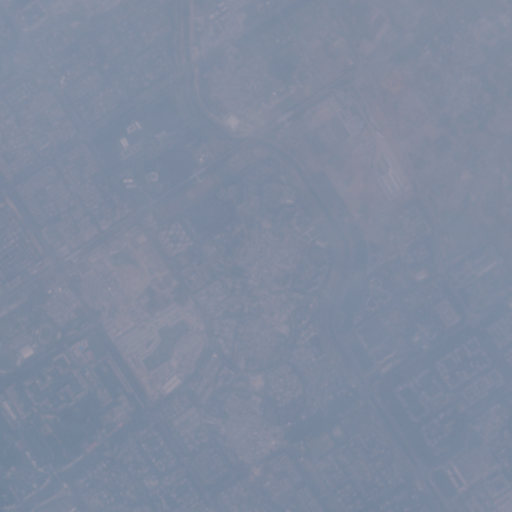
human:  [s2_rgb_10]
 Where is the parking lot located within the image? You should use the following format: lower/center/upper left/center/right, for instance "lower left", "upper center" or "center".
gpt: The parking lot is located in the center left of the image.
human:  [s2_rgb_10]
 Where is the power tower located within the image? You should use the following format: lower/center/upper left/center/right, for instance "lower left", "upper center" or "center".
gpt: The power tower is located in the upper of the image.
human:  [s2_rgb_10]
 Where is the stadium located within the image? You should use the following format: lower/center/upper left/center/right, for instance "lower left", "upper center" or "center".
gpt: The stadium is located in the lower left of the image.
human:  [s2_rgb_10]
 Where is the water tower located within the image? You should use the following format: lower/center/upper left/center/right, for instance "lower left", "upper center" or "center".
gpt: The water tower is located in the upper left of the image.
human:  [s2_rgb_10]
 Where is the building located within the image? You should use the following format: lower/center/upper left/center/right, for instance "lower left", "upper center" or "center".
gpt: There is no building in the image.